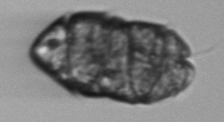
Label: Margalefidinium